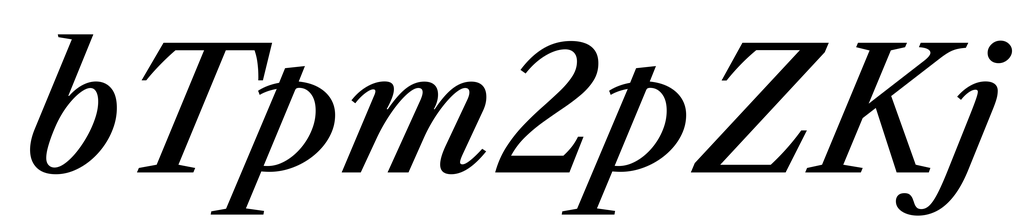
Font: LibreCaslonText-Italic_Medium_Italic